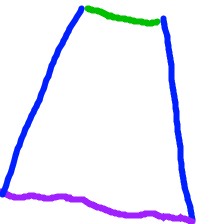
Shape: trapezoid